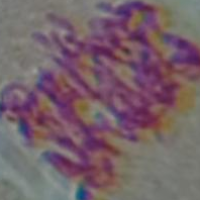
Label: metaphase